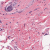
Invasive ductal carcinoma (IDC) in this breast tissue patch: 1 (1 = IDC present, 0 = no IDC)